Question: I have the following models
'''
class User < ActiveRecord::Base
has_many :user_wishes
has_many :wishes, through: :user_wishes
end
class UserWish < ActiveRecord::Base
belongs_to :user
belongs_to :wish
end
class Wish < ActiveRecord::Base
has_many :user_wishes
has_many :users, through: :user_wishes
end
'''
Now I have the following interface, where the user can select / deselect the wishes.

Once the user is done with the selection/deselection, he submits the form. Now all I do in the backend is create or destroy 'user_wishes' records for the given 'user_id' & 'wish_id'.
There are now two ways to implement this solution that I could think of.
### 1. By Calculating the difference between existing & new wishes
Say the user already has wishes, now he makes a new request with wishes. I'll delete the difference of and add the difference of . This approach seems very inefficient since I always have to send via network.
'/user_wishes'
'POST' ? but it also deletes records
'{wish_id: [1,2 ..], user_id: 10}'
### 2. By sending only the changed ones
I'll have logic on the frontend which gives me a list of newly added/removed wishes.
'/user_wishes'
'POST' ? but it also deletes records
'{added_wish_ids: [1,2 ..], removed_wish_ids: [12, 16], user_id: 10}'
I'm using this approach right now but this doesn't seem RESTful to me !
I'd like to know what is the best way to go about this. What endpoint should this go and what should be the request type ?
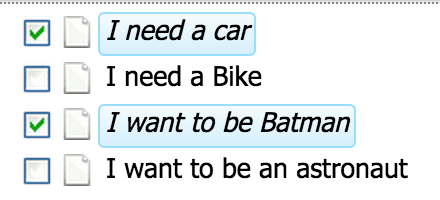
Answer: Probably the most restful method of adding/deleting these wishes would be to have a nested api structure with separate 'POST' and 'DELETE' calls.
'''
POST /user/:user_id/wish/:wish_id
DELETE /user/:user_id/wish/:wish_id
'''
As a user checks/un-checks an item off the list it would send POST/DELETE respectively.
'''
class UserWishController < ApplicationController
def create
user_id = params[:user_id]
wish_id = params[:wish_id]
UserWish.create(user_id: user_id, wish_id: wish_id)
end
def destroy
user_id = params[:user_id]
wish_id = params[:wish_id]
uw = UserWish.find(user_id: user_id, wish_id: wish_id)
uw.destroy if uw.present?
end
end
'''